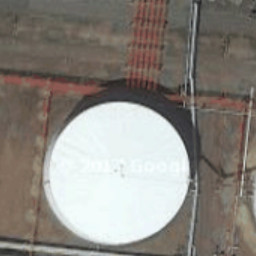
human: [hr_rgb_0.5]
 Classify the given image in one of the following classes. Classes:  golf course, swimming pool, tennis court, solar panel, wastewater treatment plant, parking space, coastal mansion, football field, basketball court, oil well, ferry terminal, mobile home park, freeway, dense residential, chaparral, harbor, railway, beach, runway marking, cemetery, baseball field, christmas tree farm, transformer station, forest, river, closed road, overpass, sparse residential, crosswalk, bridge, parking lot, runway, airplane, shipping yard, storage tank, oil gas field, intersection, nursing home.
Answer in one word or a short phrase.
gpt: storage tank